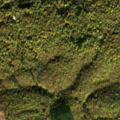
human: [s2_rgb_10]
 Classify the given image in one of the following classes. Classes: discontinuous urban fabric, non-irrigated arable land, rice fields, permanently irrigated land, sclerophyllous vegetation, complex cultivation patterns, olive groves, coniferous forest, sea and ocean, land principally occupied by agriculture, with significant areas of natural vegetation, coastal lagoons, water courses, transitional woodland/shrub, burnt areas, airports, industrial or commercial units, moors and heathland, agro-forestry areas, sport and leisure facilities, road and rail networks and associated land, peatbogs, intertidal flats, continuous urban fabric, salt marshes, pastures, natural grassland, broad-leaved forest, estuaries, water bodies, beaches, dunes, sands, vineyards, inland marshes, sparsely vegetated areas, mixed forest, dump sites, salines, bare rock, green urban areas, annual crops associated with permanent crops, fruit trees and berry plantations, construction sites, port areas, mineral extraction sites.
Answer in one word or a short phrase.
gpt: broad-leaved forest, mixed forest